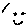
Label: smiley face